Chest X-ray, PA view. Patient: 33 years old, sex M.
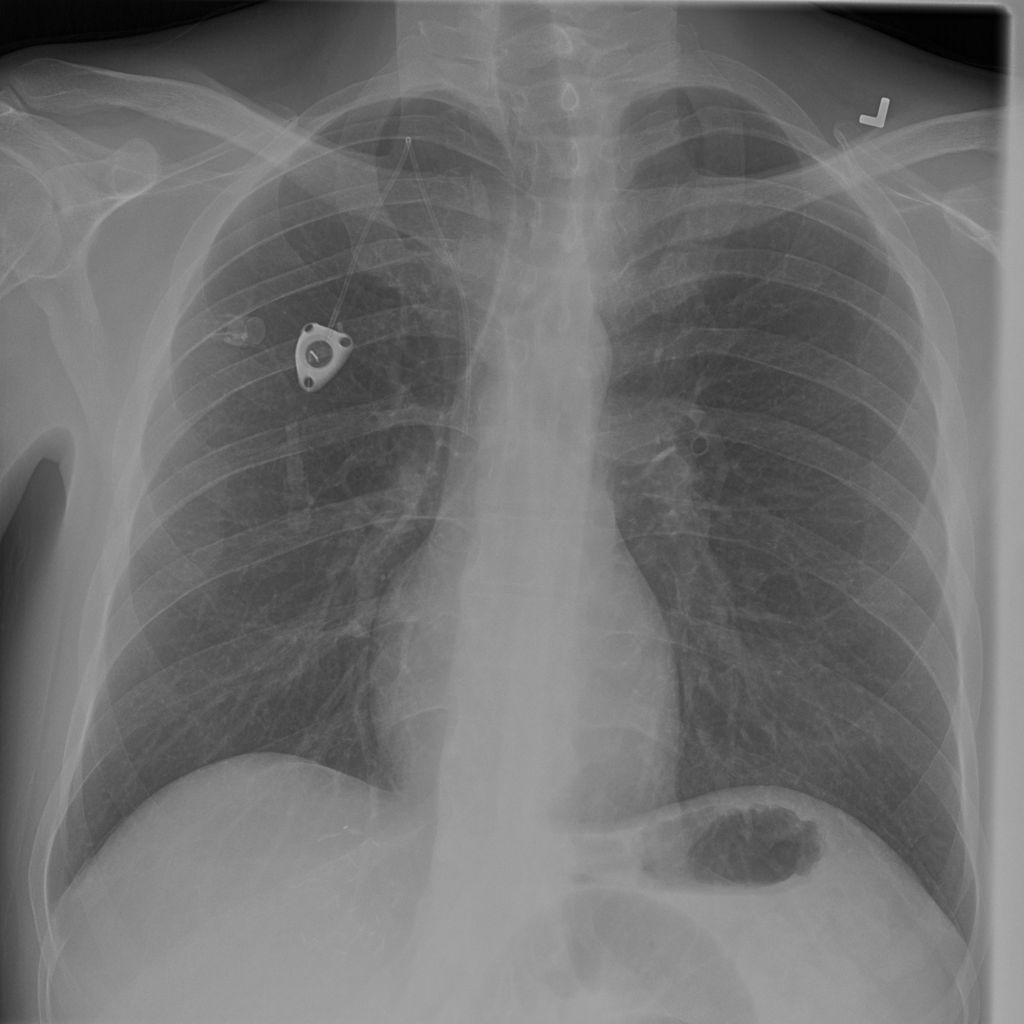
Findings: No Finding